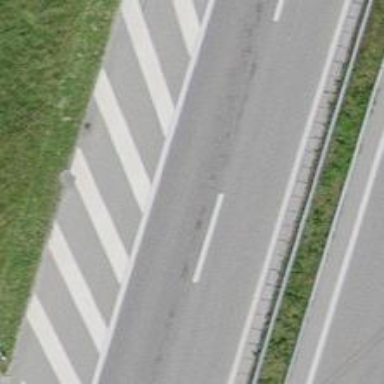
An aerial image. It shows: Asphalt motorway.